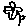
Label: flower